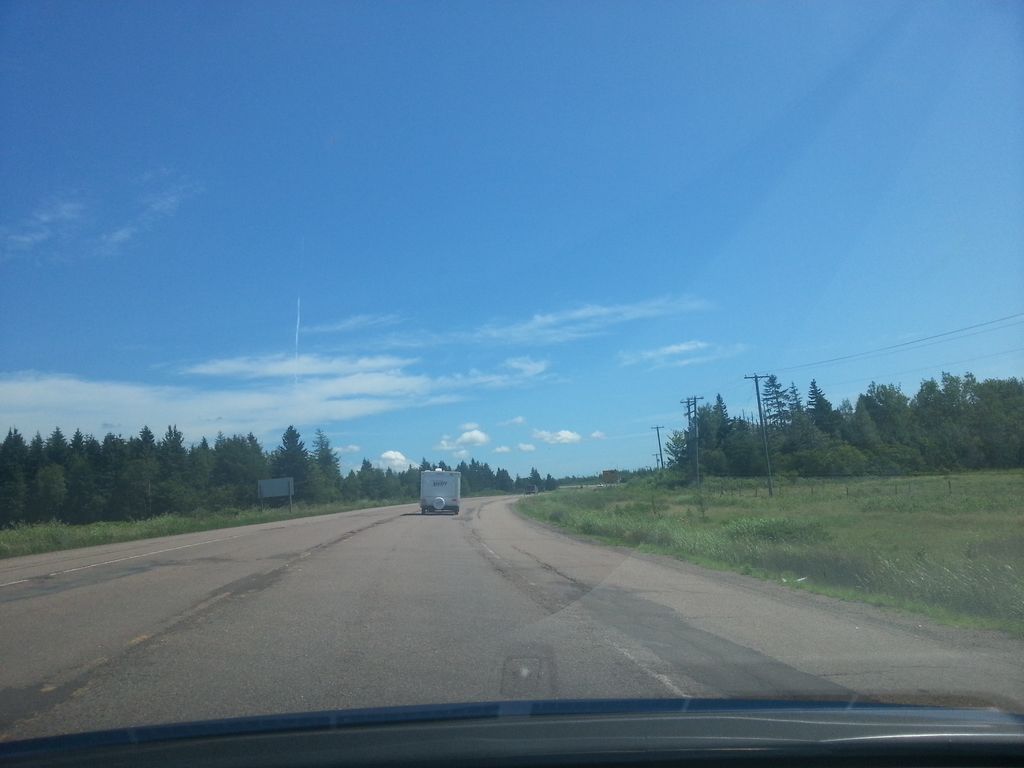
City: charlottetown